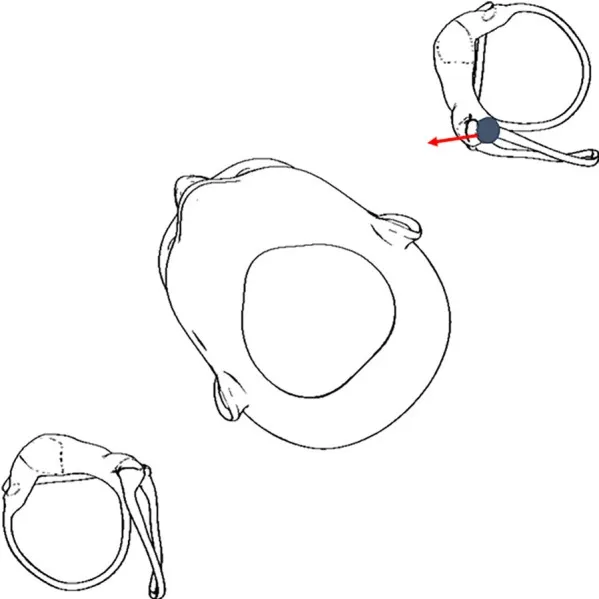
Otoconia displaced in the left posterior semicircular canal can move in an inhibitory direction in a right DHT, therefore, it is critical for clinicians to perform the DHT for both sides.
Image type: radiology (x_ray)